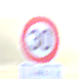
Verkehrszeichen: Geschwindigkeit30
Zusatzzeichen unten: HinweiseAufGefahrenDurchVerbaleAngabe9
Umgebung: Outdoor, Nature
Tageszeit: SunriseSunset
Wetter: PartlyCloudy
Licht: Natural
Jahreszeit: NotSpecified
Kontrast: HighContrast